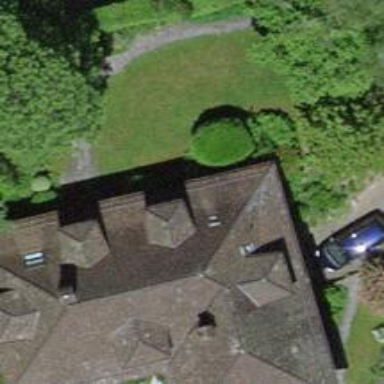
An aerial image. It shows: Building with hipped roof shape.